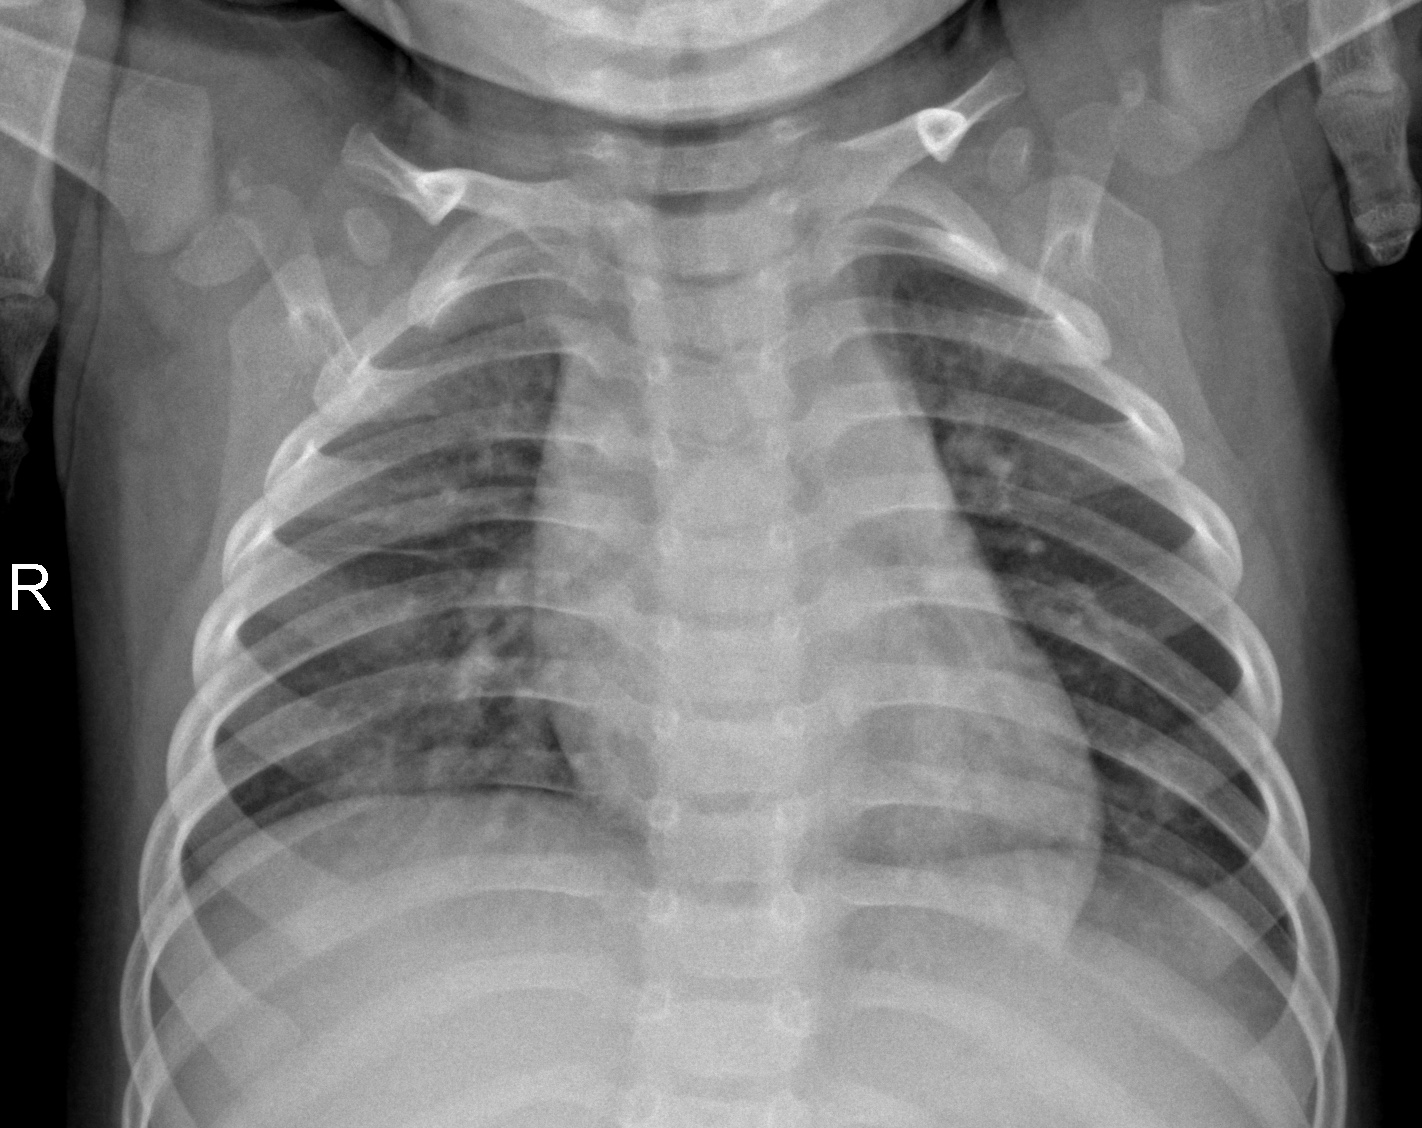
Diagnosis: NORMAL